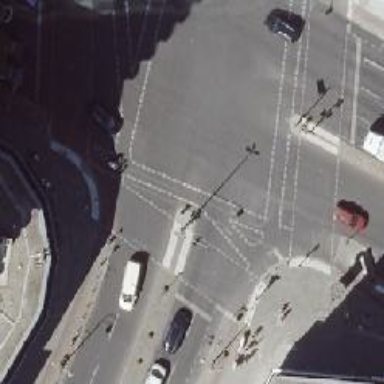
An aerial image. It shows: Crossing with traffic signals.